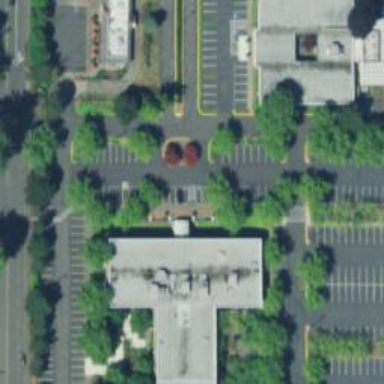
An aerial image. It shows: Parking space is available.